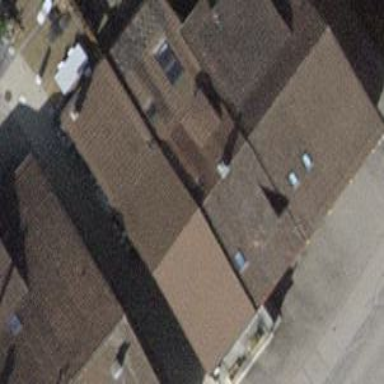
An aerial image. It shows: Gabled roofed house.